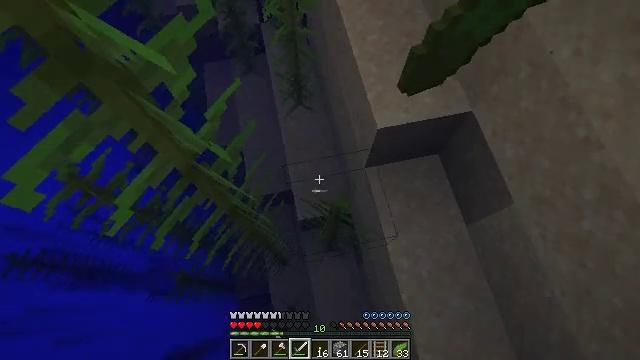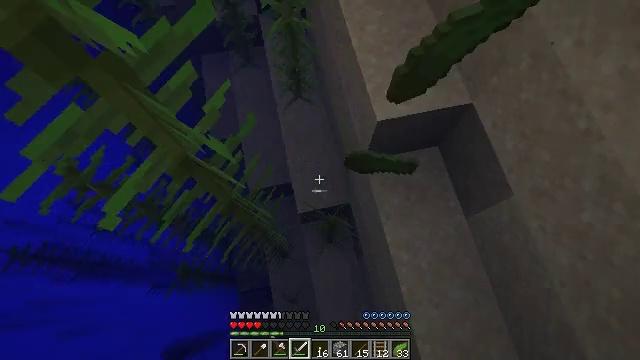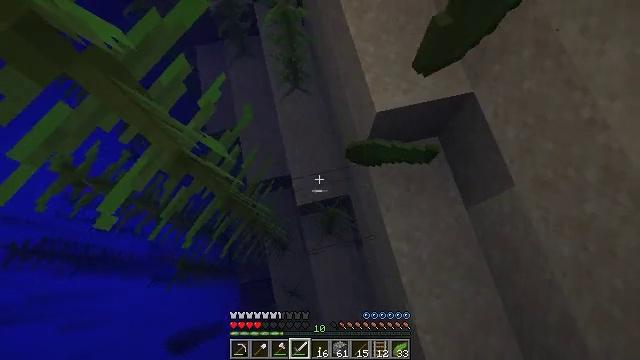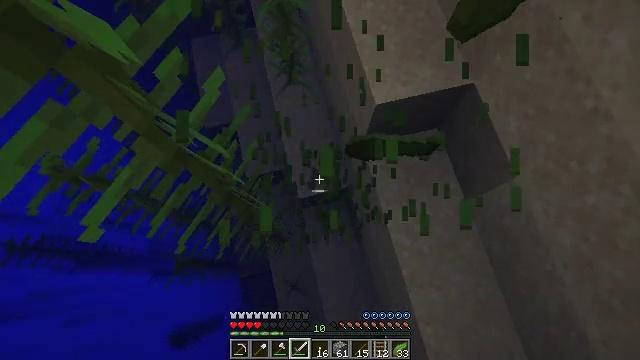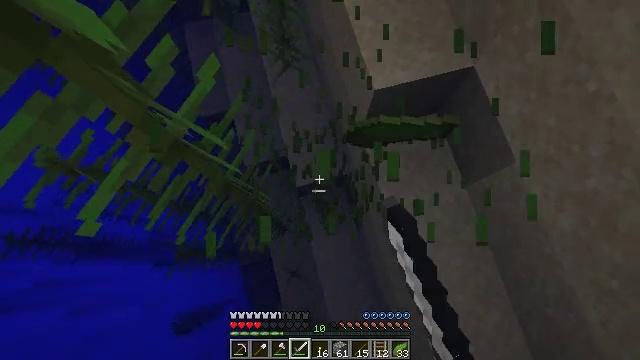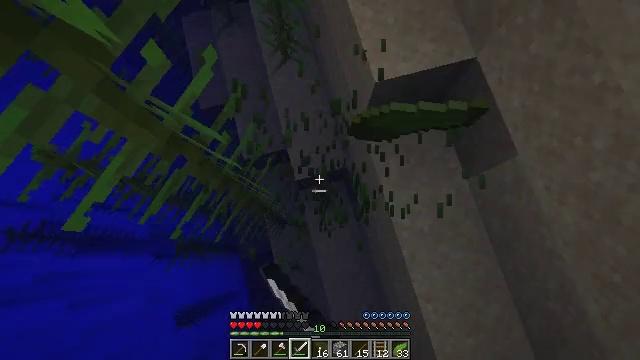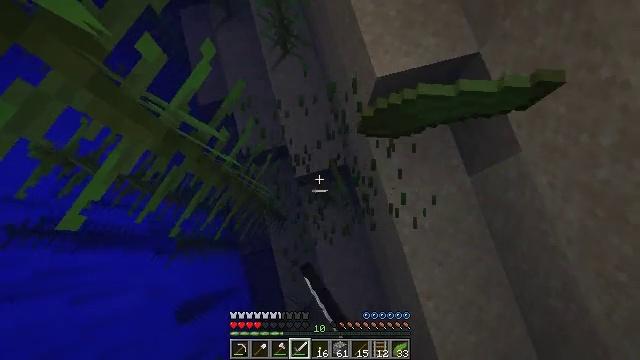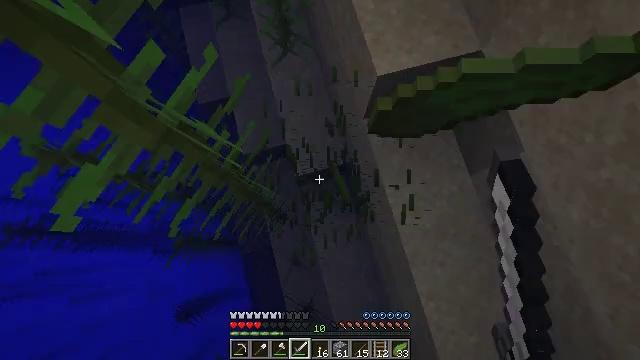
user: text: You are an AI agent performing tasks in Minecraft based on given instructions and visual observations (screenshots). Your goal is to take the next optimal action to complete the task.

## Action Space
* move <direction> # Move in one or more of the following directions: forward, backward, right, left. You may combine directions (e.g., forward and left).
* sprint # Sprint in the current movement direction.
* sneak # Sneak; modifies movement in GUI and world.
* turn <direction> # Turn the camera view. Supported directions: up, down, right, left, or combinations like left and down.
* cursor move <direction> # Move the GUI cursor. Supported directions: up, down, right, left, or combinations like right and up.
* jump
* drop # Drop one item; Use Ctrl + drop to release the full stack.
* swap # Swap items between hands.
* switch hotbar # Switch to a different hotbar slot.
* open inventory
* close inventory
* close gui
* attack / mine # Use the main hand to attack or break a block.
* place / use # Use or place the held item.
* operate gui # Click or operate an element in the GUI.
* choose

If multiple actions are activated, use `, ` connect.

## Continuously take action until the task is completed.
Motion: motion action
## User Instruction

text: Collect kelp by swimming through it.
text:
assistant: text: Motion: turn down, attack / mine
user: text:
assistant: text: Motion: turn down, attack / mine
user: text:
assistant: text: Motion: turn down, attack / mine
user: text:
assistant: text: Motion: turn right and down, attack / mine
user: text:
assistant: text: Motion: turn down, attack / mine
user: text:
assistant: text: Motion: attack / mine
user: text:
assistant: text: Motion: attack / mine
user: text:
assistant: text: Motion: attack / mine